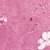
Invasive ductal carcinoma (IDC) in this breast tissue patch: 0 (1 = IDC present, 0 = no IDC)